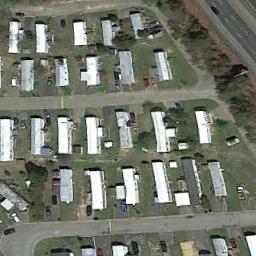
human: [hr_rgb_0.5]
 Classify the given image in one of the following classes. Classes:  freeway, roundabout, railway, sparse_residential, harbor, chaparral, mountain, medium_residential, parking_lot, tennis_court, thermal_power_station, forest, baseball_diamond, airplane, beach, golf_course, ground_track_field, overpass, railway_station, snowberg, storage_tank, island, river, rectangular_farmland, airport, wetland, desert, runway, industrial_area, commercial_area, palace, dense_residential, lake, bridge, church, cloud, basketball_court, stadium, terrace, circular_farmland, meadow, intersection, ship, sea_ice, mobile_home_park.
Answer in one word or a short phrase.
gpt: mobile_home_park